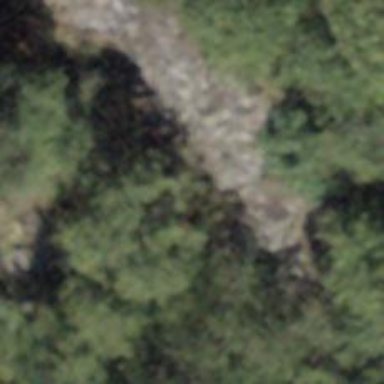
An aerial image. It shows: Natural cliff.